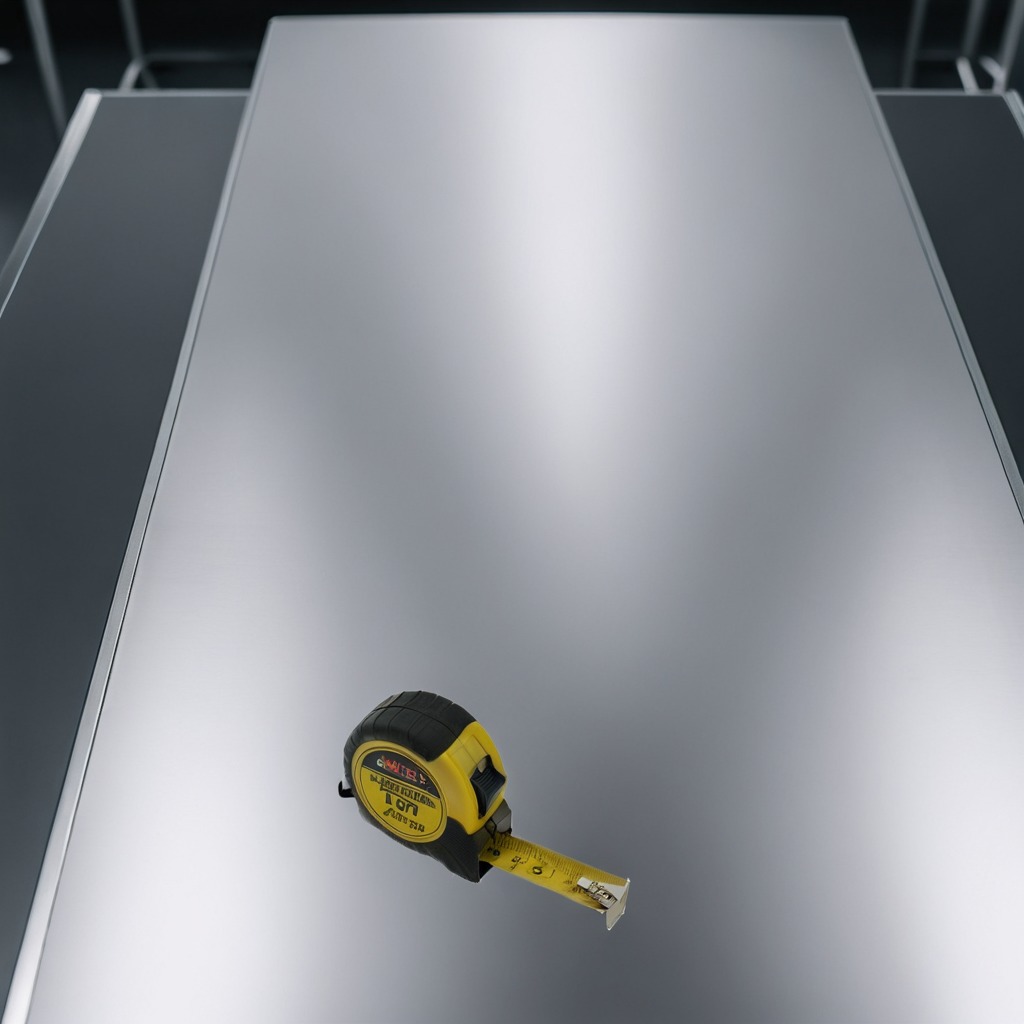
A measuring tape is lying on the stainless steel table in a high-end prototyping lab.